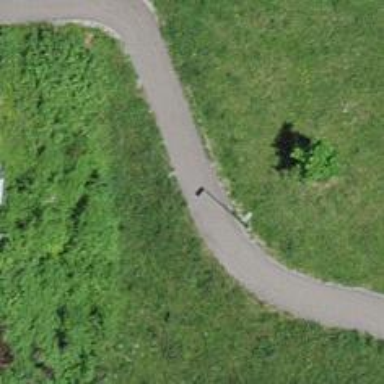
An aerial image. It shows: Asphalt footway.